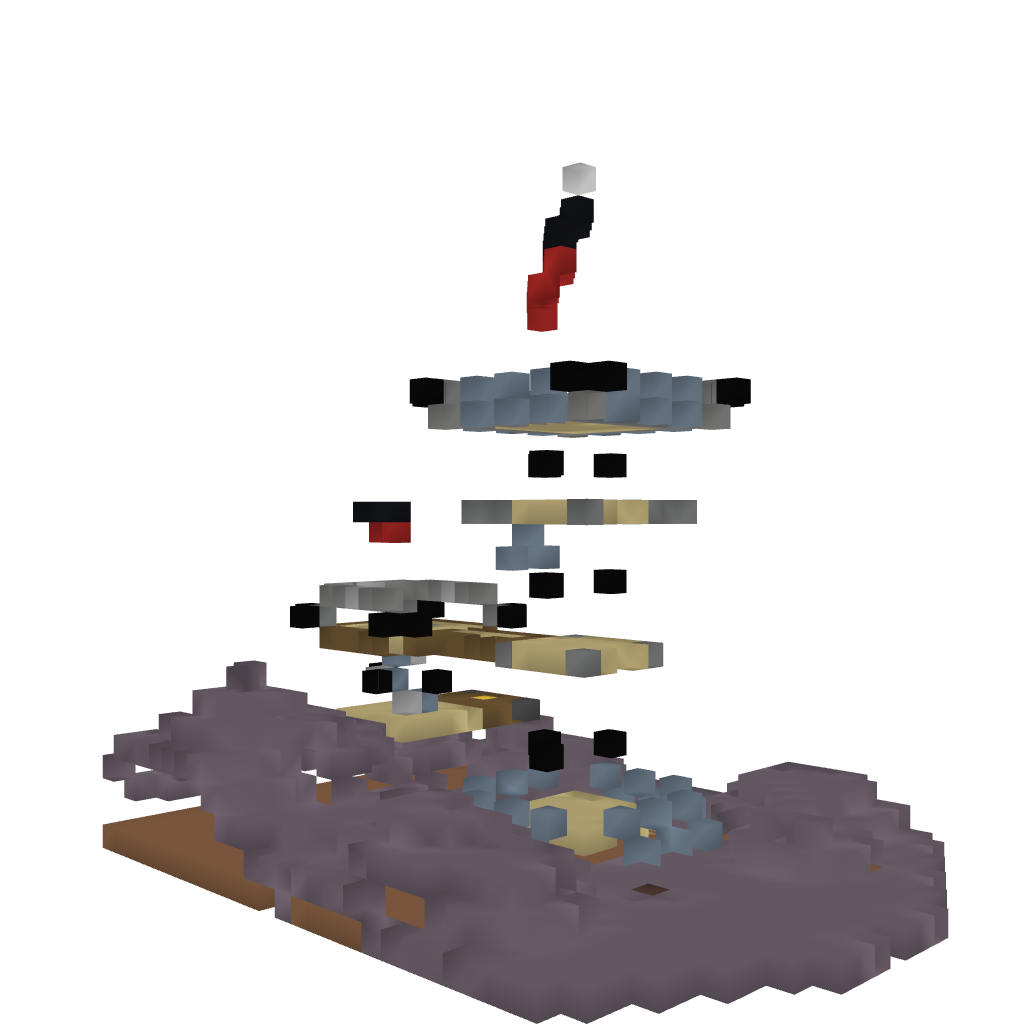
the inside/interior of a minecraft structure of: Castle